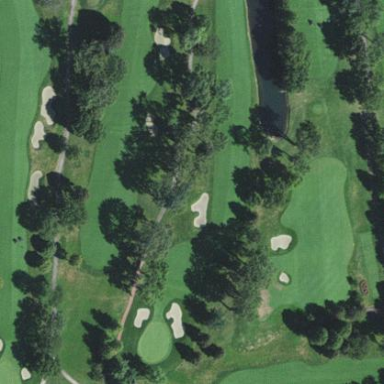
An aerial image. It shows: Well-maintained grassy golf fairway for the sport of golf.